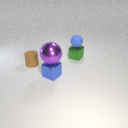
small green metal cube to the right of small brown rubber cylinder